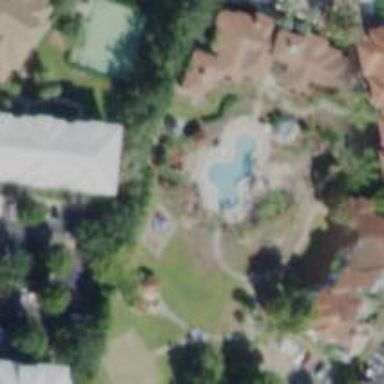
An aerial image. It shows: Swimming pool within leisure land area designed for swimming activities.